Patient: sex M, age 64
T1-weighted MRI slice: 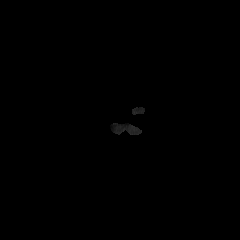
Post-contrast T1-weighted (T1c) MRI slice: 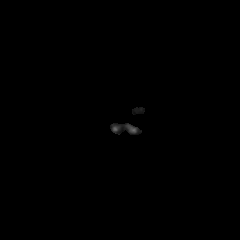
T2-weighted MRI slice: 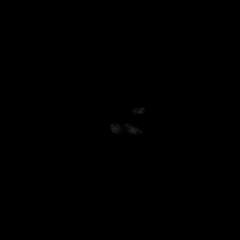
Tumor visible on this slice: no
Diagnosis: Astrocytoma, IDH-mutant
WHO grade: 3